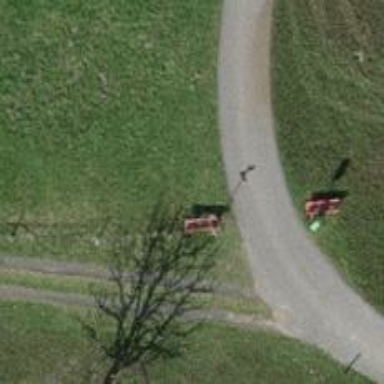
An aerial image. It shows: Bench.